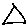
Label: triangle